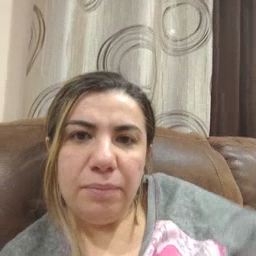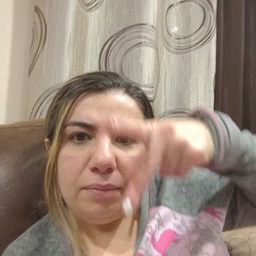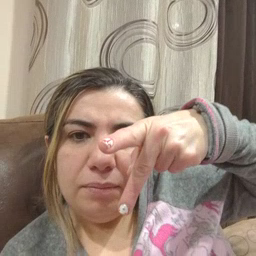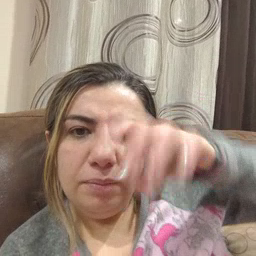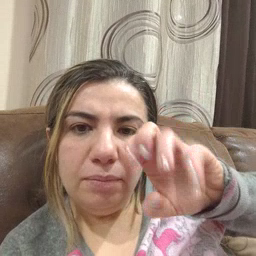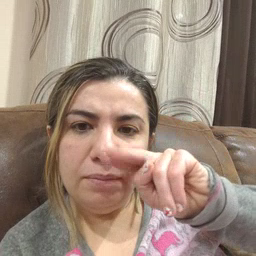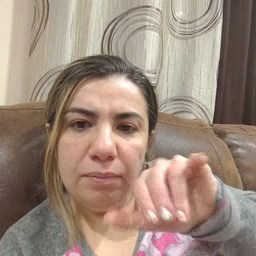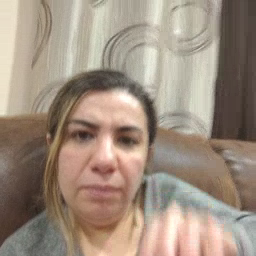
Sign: penny